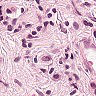
Metastatic tissue present: yes